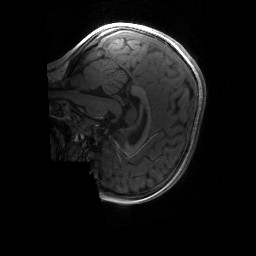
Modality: T1w
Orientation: sagittal
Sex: female
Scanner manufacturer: siemens
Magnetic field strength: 3 T
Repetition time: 1.9 s
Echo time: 0.00243 s